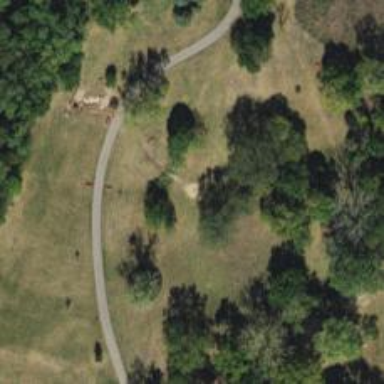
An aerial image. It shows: Disc golf hole.